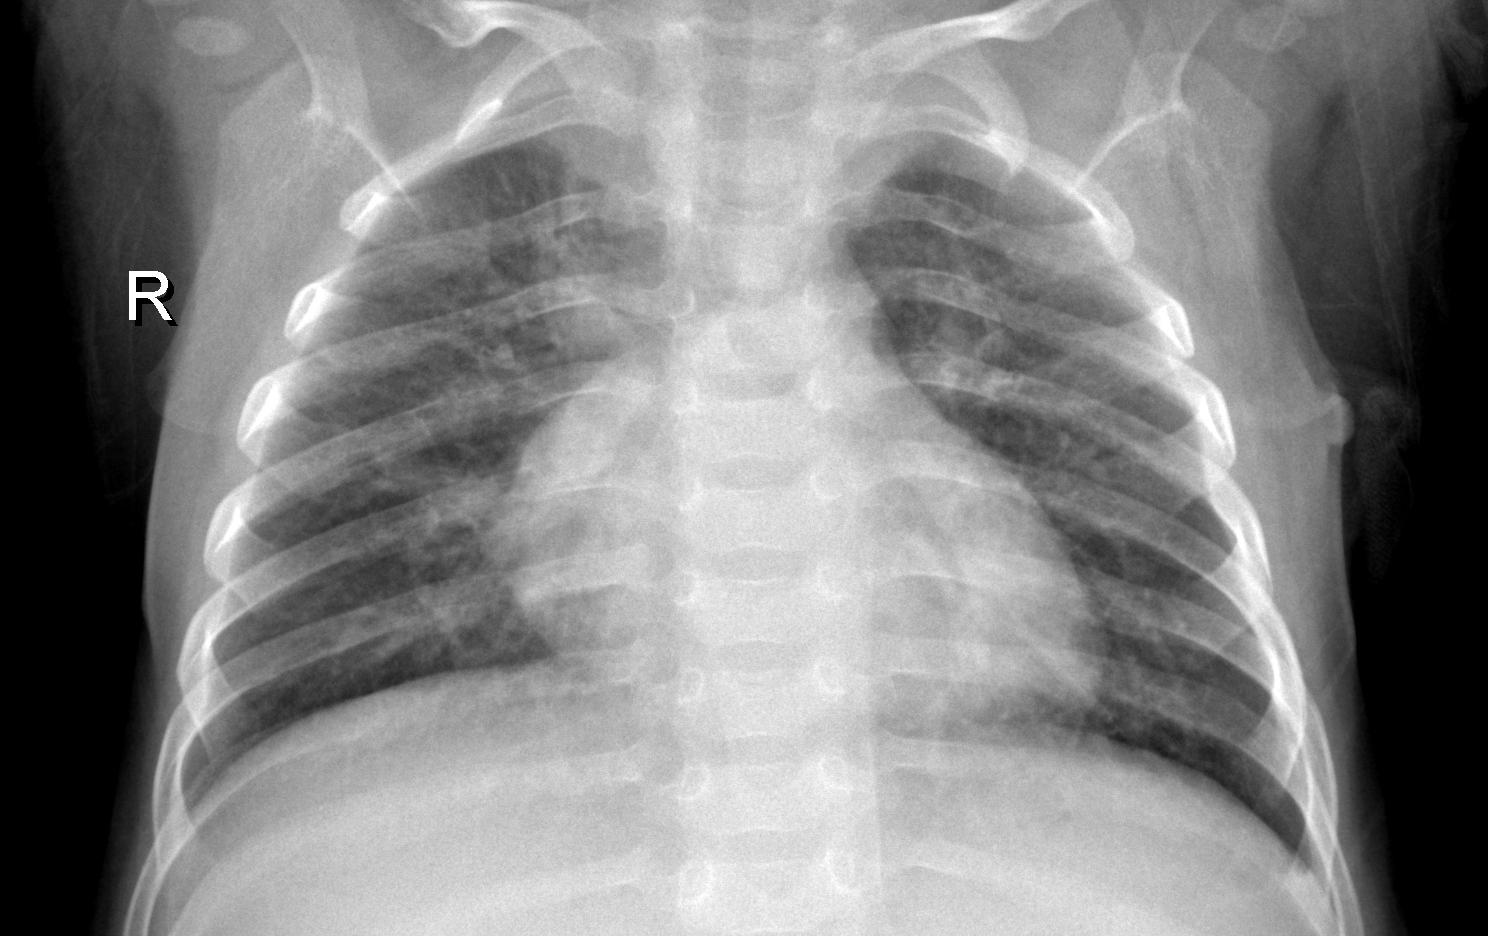
Diagnosis: PNEUMONIA